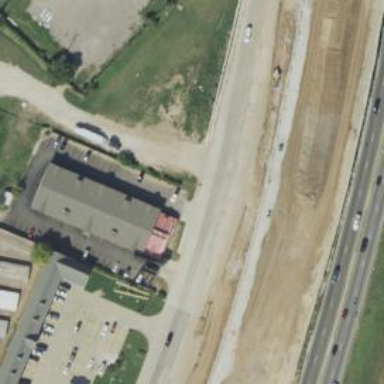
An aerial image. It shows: Secondary road with frontage road alongside.